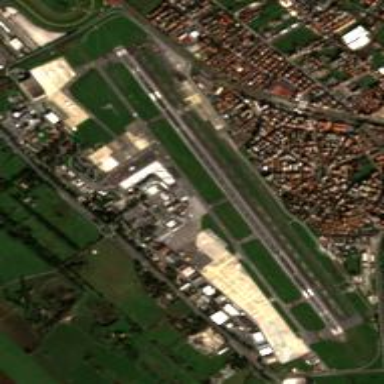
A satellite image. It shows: International aerodrome that serves both military and public aircraft.